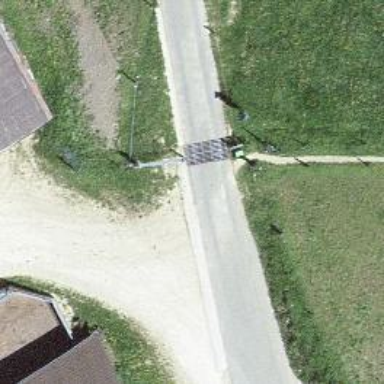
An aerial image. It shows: Cattle grid.